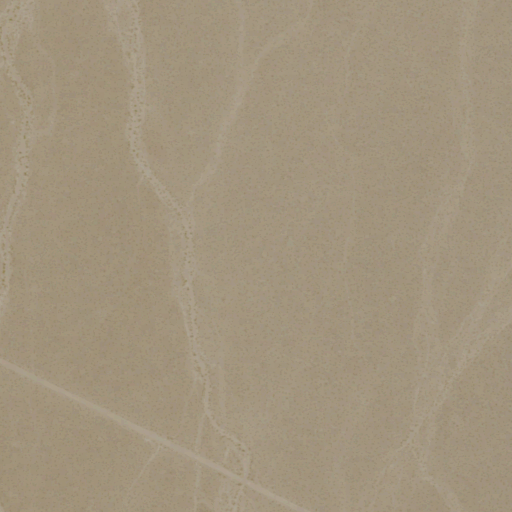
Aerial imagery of valley in Nevada named Big Smoky Valley containing shrub, open development, and low intensity development